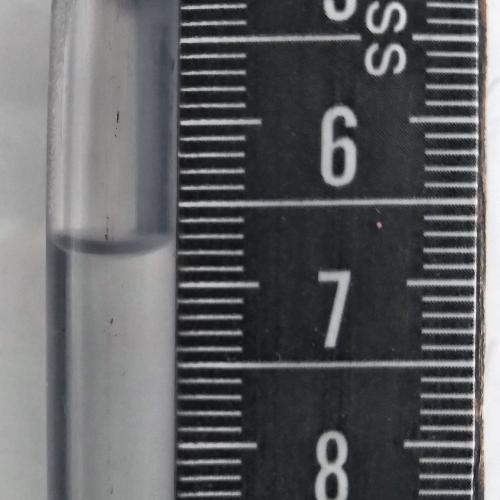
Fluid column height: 6.8 cm